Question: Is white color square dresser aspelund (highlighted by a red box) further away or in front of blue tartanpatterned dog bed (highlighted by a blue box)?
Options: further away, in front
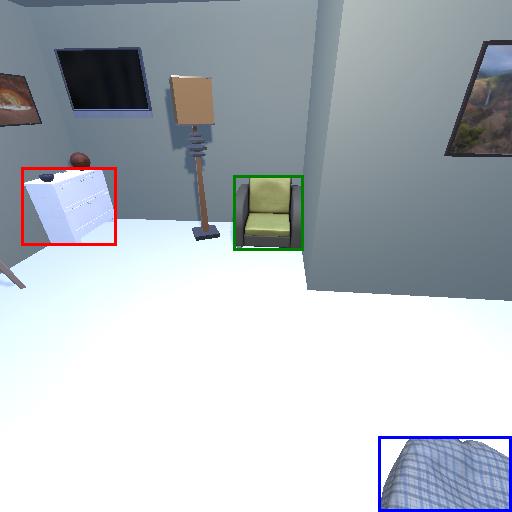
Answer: further away